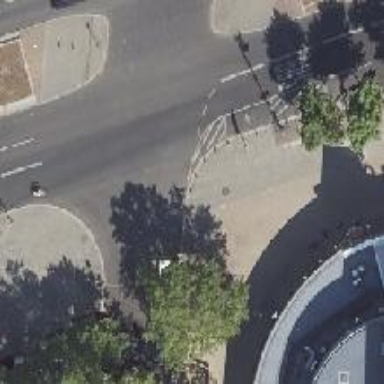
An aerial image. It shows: Unmarked crossing on the road.